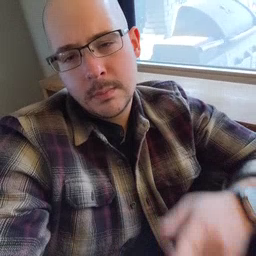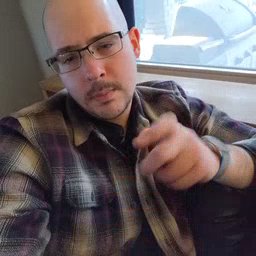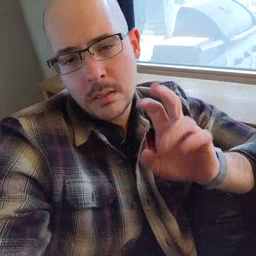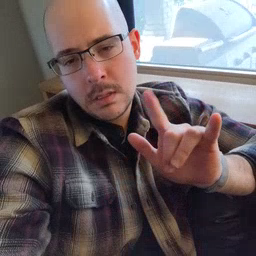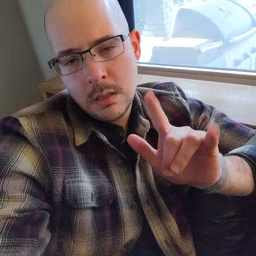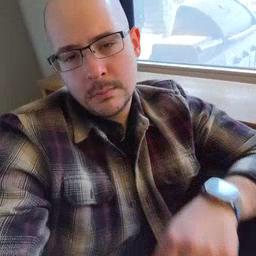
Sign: pencil